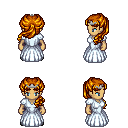
a pixel art fantasy rpg character, female body template, human, tanned skin, underdress, magenta pants, dark blonde princess hairstyle, silver tiara, black shoes, four views (front, back, left, right), 2x2 character sprite sheet, small pixel art, hard edges, no anti-aliasing